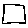
Label: square